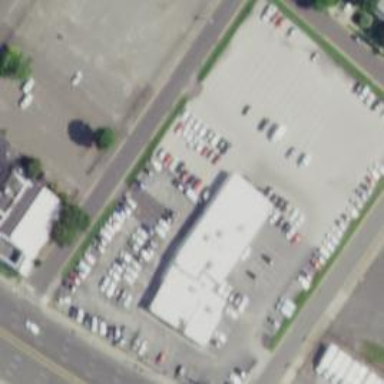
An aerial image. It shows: Retail building that houses car rental service.